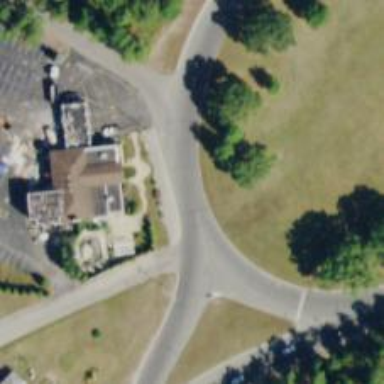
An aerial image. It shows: Circular junction with asphalt surface on trunk road.